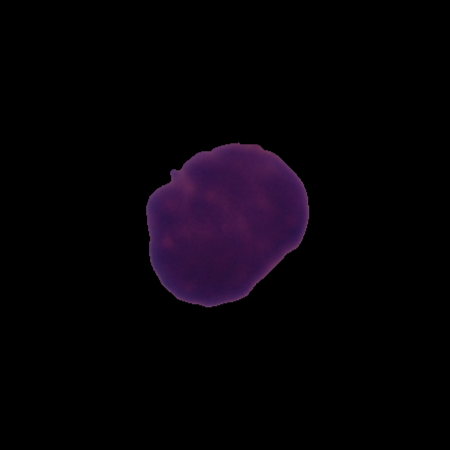
Label: healthy